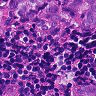
Metastatic tissue present: yes